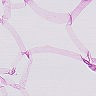
Metastatic tissue present: no